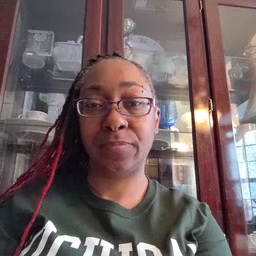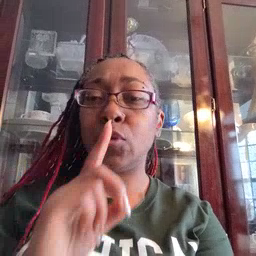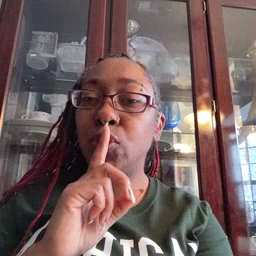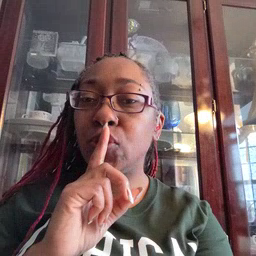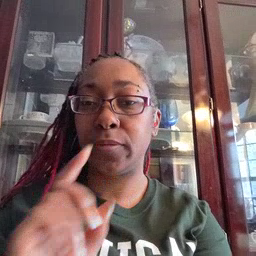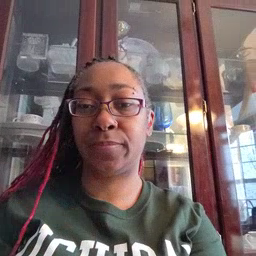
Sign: shhh